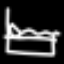
Label: bed